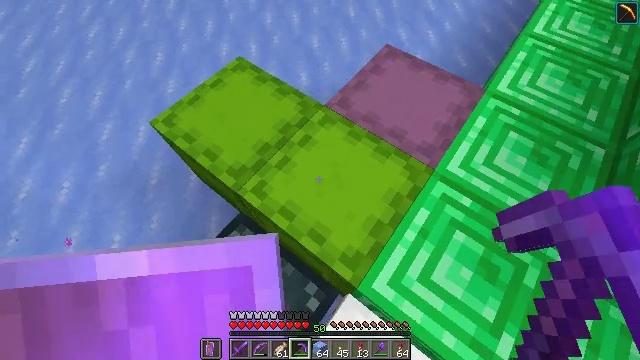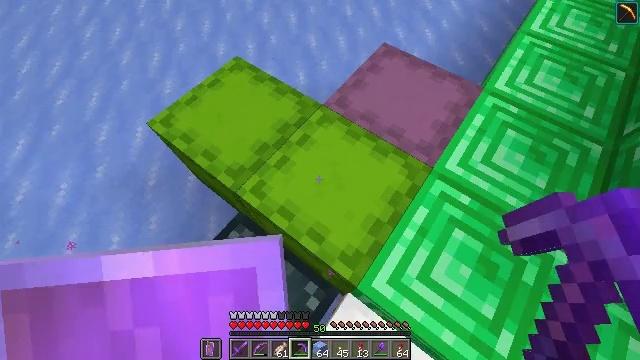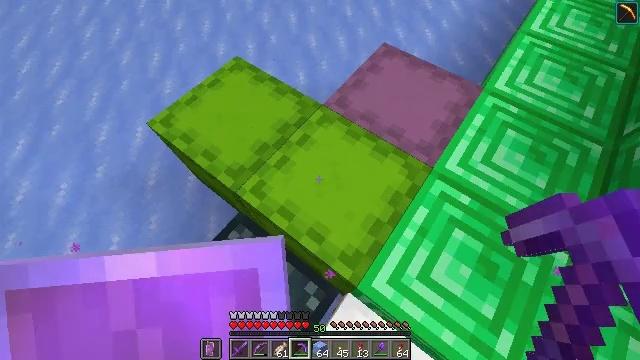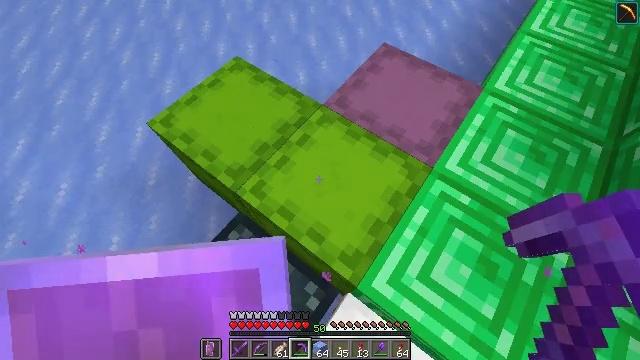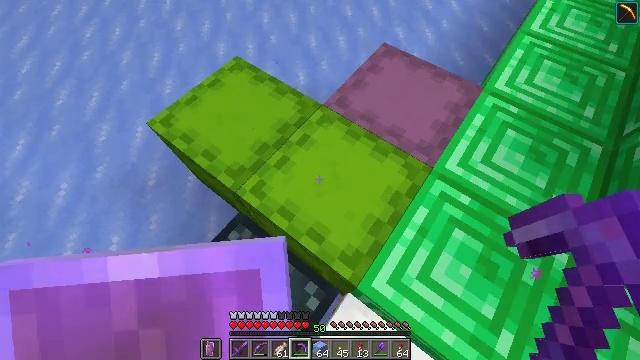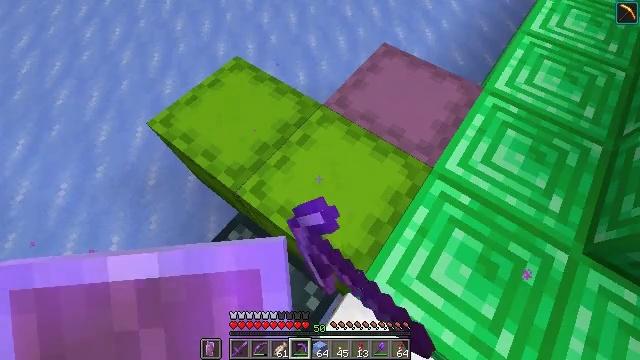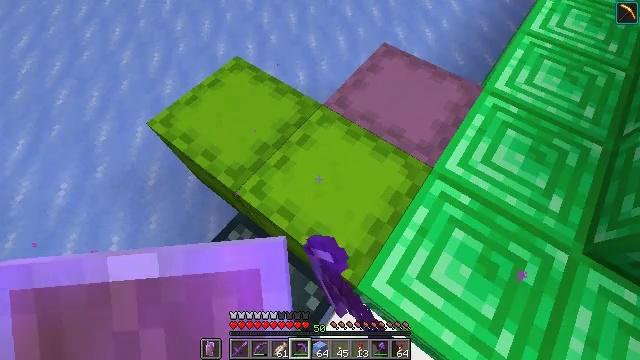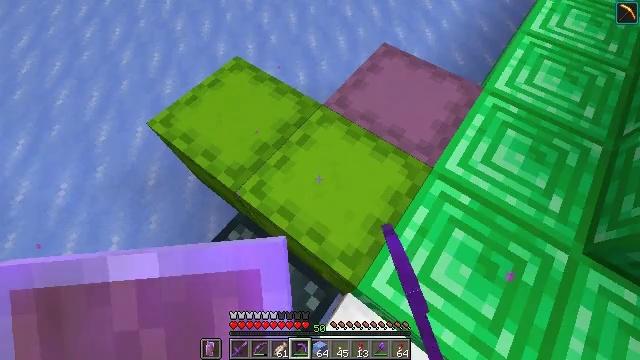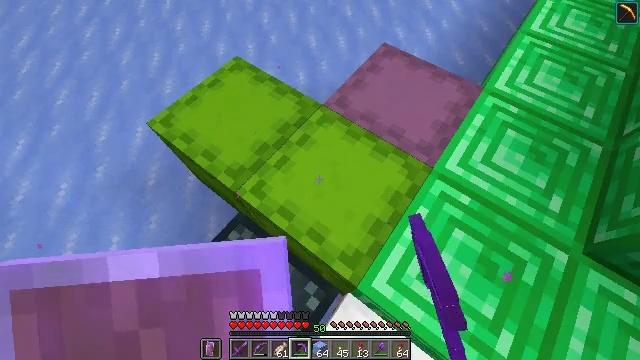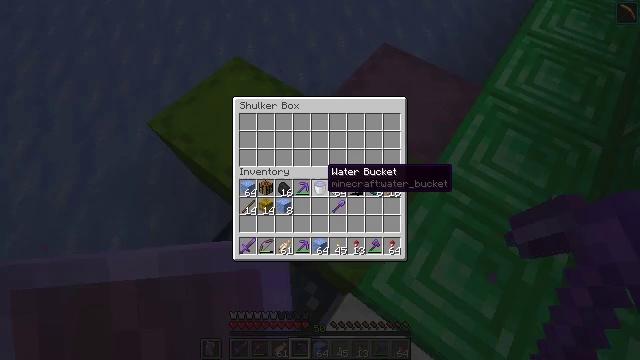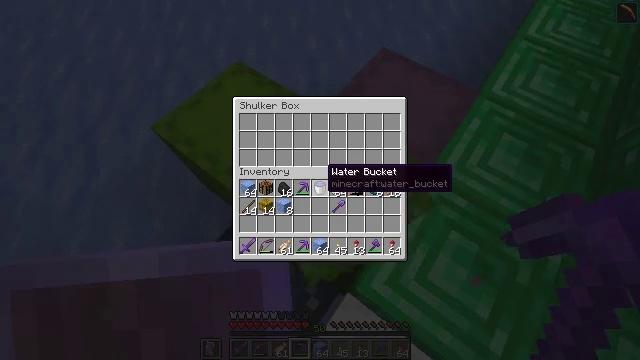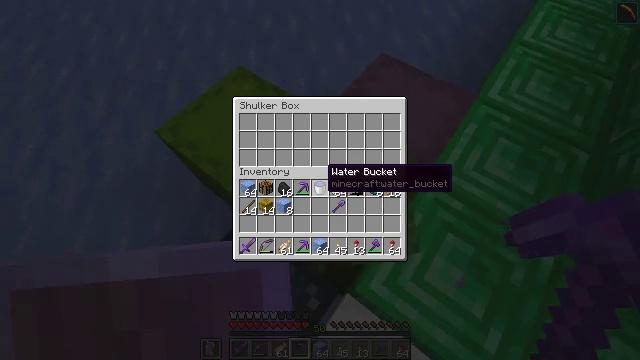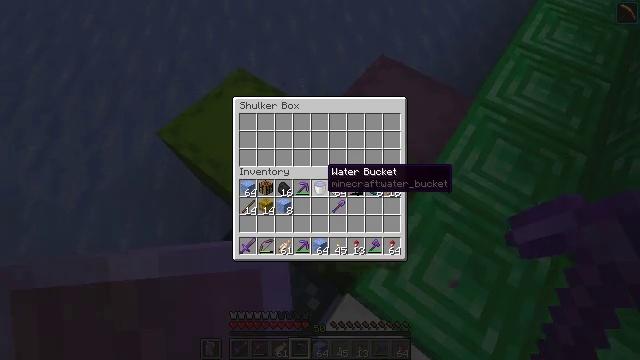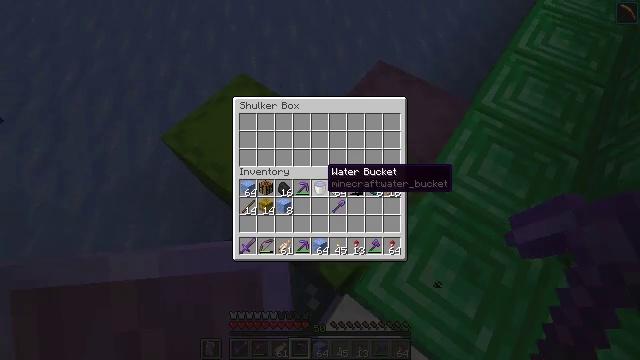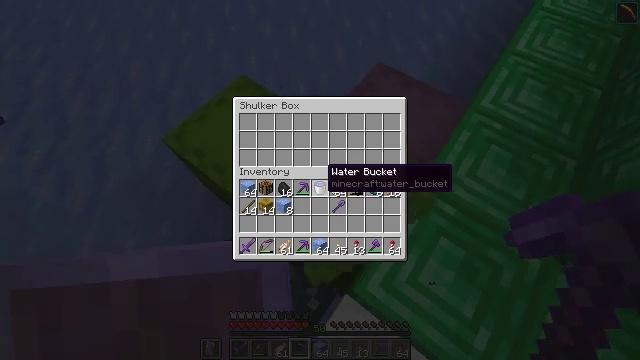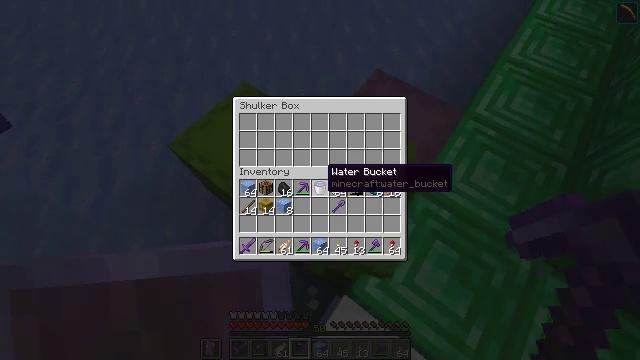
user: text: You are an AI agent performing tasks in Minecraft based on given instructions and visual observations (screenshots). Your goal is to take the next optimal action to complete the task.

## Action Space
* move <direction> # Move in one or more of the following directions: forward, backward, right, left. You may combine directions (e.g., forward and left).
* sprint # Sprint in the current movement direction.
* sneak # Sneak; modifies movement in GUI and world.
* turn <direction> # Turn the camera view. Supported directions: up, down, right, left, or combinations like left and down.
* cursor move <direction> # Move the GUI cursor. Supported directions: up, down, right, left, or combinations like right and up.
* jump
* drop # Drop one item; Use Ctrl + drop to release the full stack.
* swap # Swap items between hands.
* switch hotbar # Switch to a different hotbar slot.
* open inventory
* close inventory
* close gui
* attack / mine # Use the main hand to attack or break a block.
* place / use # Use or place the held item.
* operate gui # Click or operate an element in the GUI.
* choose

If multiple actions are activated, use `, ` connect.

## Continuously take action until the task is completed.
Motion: motion action
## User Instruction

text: Acquire packed ice by mining.
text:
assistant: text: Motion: no_op
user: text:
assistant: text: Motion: no_op
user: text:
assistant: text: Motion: no_op
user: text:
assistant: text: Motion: use / place
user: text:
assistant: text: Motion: use / place
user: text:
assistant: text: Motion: use / place
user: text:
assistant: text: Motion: use / place
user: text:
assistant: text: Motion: no_op
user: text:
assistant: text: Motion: open gui
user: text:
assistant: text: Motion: no_op
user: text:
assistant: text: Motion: no_op
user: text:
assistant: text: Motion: no_op
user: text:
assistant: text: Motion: no_op
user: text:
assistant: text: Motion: no_op
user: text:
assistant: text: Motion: no_op
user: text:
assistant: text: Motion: cursor move right and down
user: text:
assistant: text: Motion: cursor move right and down
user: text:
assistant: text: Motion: no_op
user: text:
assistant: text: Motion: no_op
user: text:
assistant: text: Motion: cursor move left
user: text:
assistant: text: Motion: cursor move left
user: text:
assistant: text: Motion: cursor move left
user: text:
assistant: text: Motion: no_op
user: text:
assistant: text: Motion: cursor move down
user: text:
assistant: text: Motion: no_op
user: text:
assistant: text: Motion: no_op
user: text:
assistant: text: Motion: no_op
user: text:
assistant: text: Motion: no_op
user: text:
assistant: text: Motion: no_op
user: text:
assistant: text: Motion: no_op